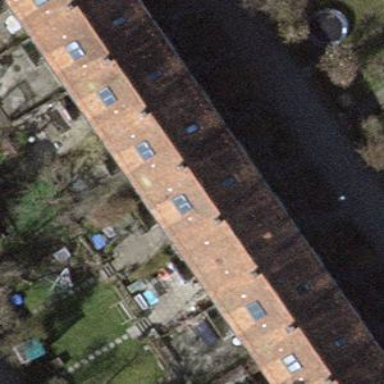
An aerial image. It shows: Gabled house with roof tiles in beige color. The roof is oriented across the building and its color is orangish red.